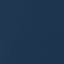
Land use / land cover class: SeaLake